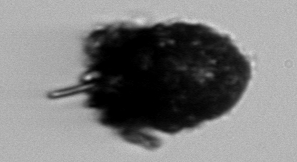
Label: Stenosemella_pacifica